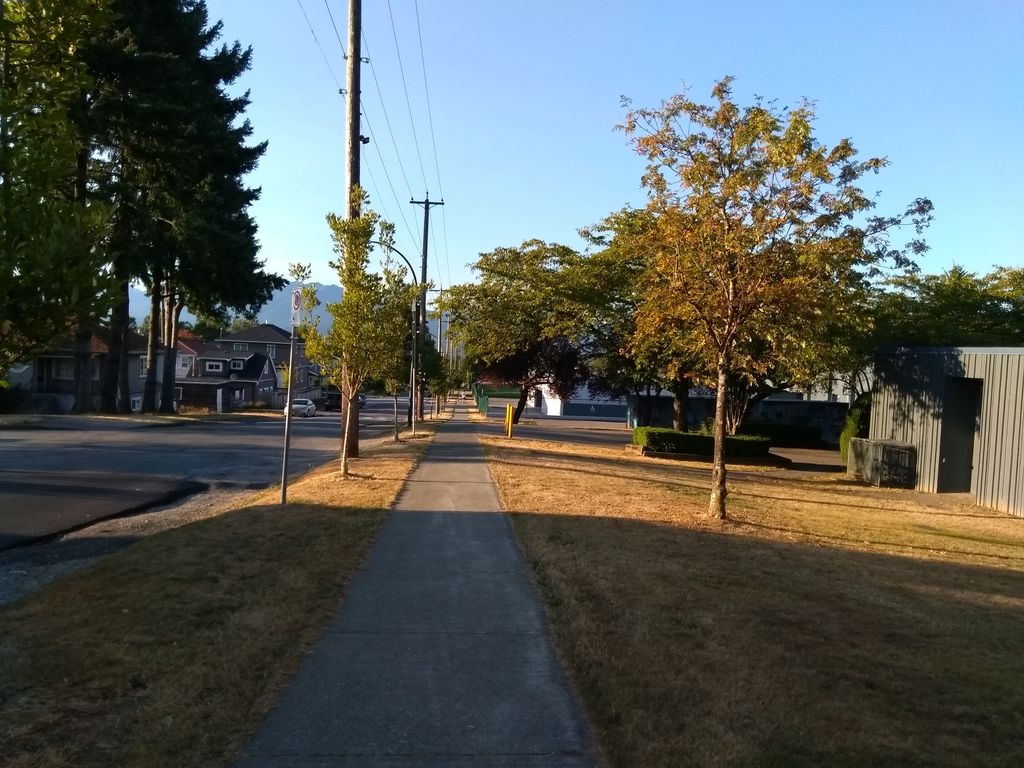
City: vancouver